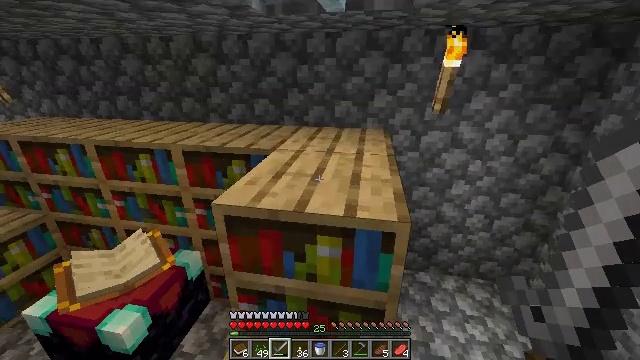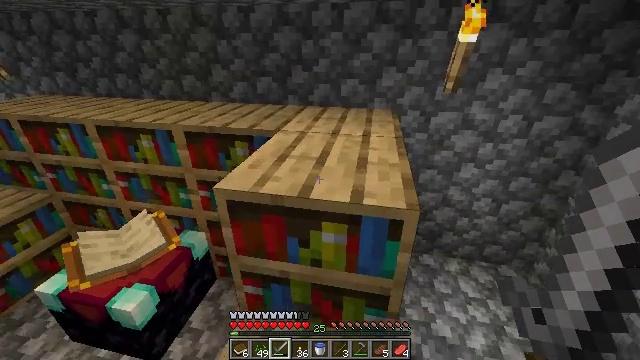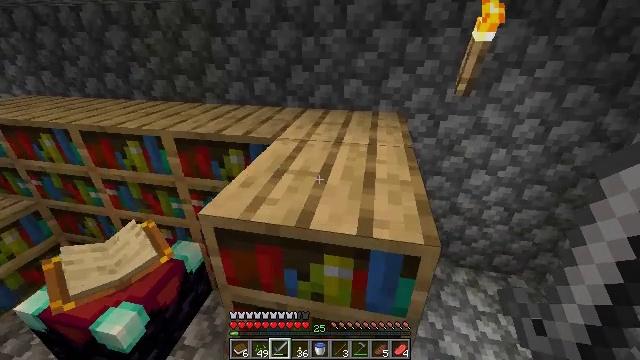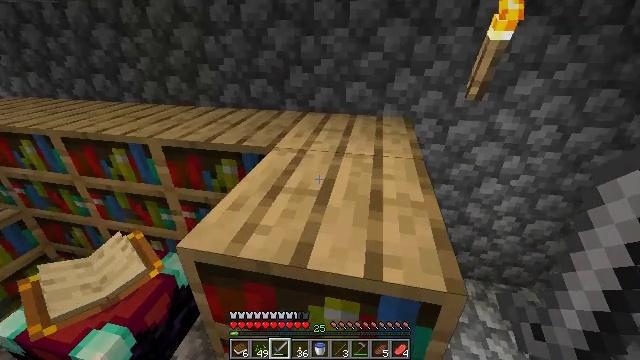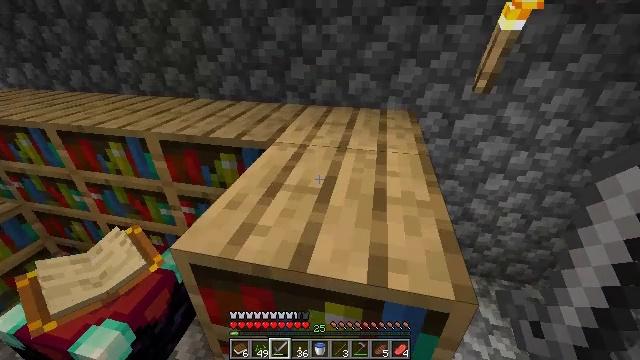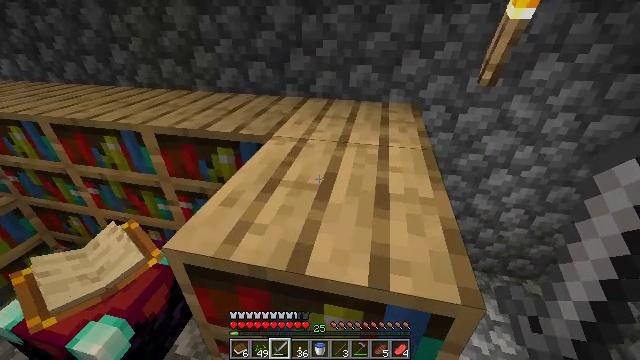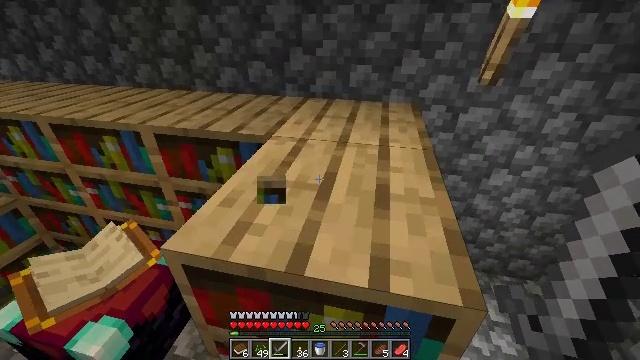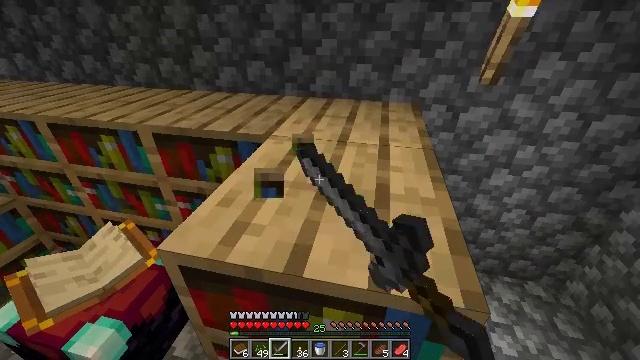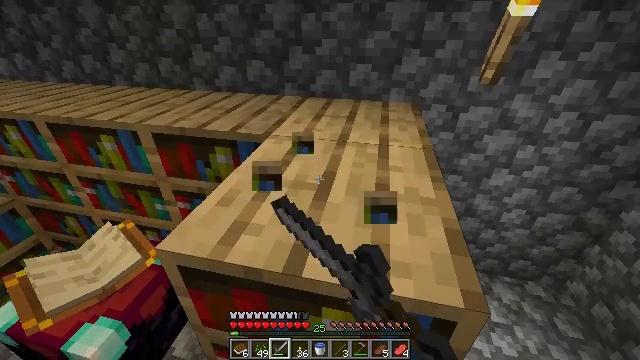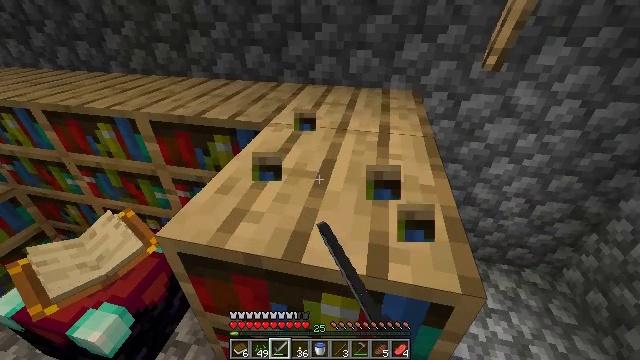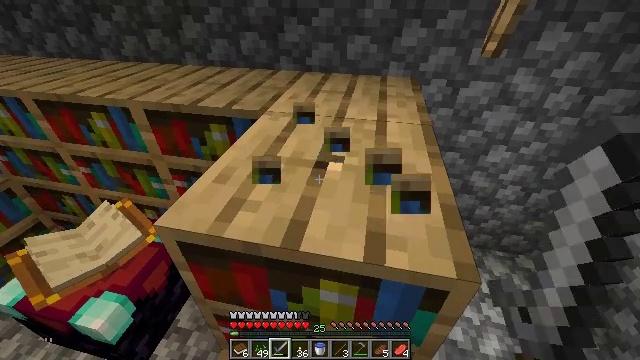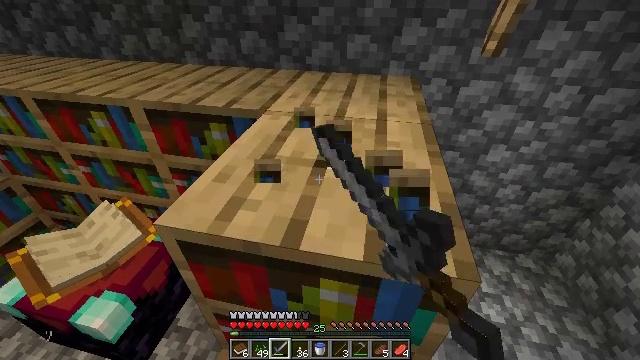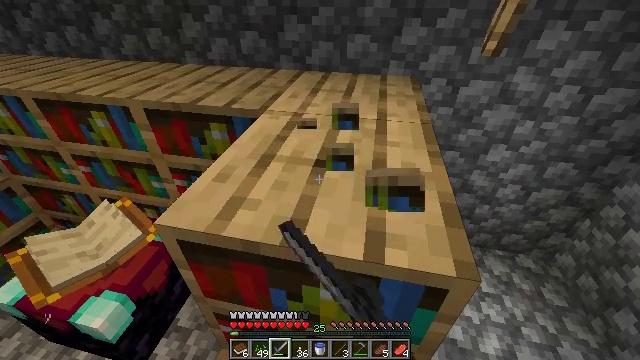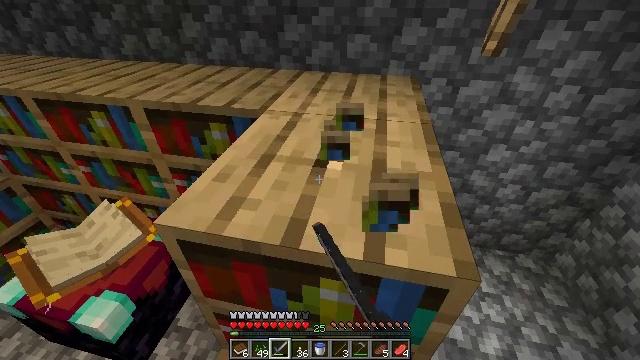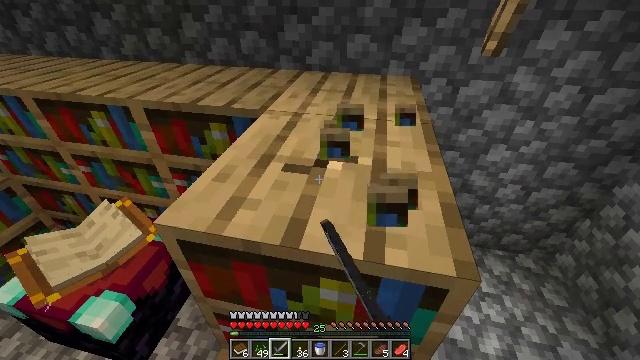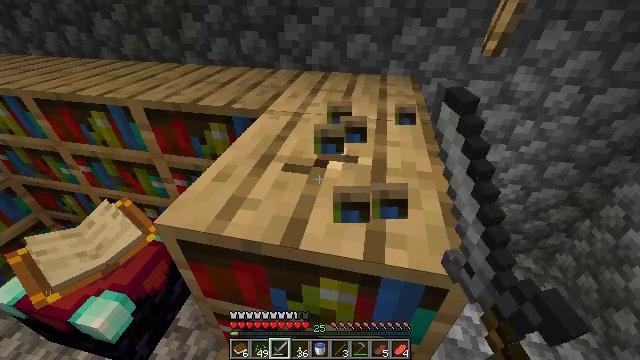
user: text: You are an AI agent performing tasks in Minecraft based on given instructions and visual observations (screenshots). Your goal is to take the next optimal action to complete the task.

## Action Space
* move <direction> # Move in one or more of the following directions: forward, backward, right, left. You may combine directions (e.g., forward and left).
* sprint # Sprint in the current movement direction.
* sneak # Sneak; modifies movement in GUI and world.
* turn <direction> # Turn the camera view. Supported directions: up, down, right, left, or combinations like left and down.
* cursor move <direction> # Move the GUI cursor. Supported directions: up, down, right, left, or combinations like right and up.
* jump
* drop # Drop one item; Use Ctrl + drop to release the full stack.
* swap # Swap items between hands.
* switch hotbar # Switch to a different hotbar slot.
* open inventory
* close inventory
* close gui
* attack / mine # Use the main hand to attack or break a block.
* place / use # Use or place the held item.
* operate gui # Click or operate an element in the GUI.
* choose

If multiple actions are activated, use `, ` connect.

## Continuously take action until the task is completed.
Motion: motion action
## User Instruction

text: Destroy the bookshelf.
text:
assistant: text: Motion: move forward, turn left and down
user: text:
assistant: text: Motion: move forward
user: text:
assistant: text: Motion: no_op
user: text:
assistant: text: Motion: turn down
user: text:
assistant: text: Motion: turn down
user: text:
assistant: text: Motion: attack / mine
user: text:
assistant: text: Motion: attack / mine
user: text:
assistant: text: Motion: attack / mine
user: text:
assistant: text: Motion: turn down, attack / mine
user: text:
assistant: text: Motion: turn down, attack / mine
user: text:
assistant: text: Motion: attack / mine
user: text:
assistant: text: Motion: attack / mine
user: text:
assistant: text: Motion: attack / mine
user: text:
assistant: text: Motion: attack / mine
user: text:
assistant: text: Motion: attack / mine
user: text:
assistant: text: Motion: attack / mine
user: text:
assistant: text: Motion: attack / mine
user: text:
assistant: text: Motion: attack / mine
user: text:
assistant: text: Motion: attack / mine
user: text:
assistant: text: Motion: attack / mine
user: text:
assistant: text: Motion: attack / mine
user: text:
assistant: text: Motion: attack / mine
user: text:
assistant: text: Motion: attack / mine
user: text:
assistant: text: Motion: attack / mine
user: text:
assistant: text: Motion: attack / mine
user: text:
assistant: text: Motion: attack / mine
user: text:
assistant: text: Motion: attack / mine
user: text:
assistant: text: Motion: attack / mine
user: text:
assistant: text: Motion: attack / mine
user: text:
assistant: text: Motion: attack / mine